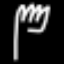
Label: fork